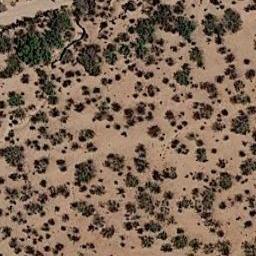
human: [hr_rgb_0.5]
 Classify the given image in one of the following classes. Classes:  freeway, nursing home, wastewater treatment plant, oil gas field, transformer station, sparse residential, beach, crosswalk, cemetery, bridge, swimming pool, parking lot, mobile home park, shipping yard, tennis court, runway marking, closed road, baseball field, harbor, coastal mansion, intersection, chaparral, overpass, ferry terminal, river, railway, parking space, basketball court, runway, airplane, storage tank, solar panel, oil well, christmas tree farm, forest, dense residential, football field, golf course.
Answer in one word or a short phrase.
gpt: chaparral